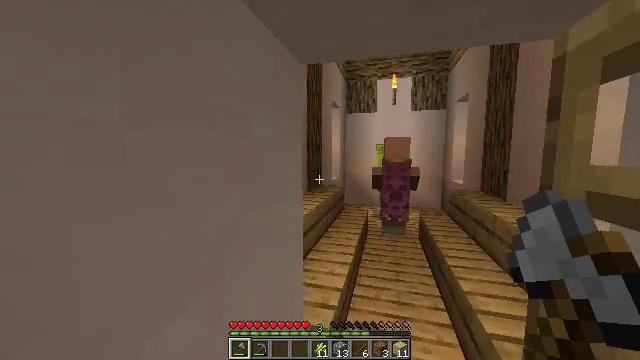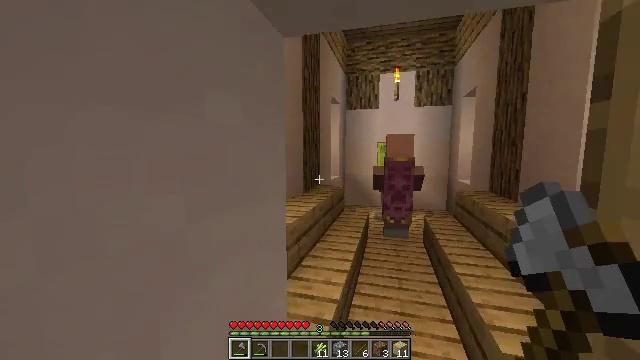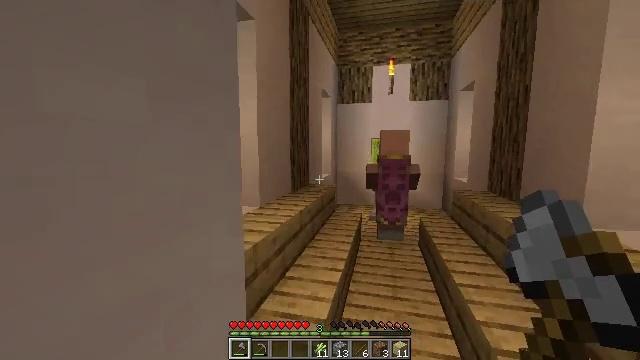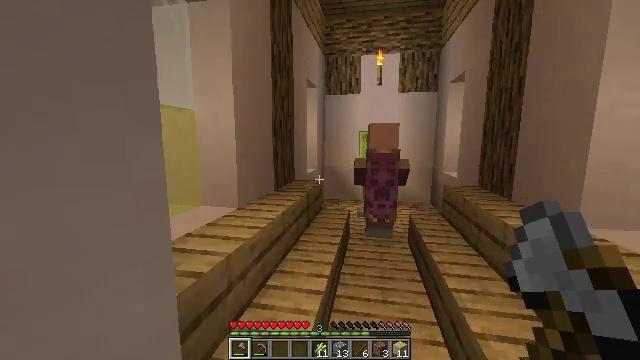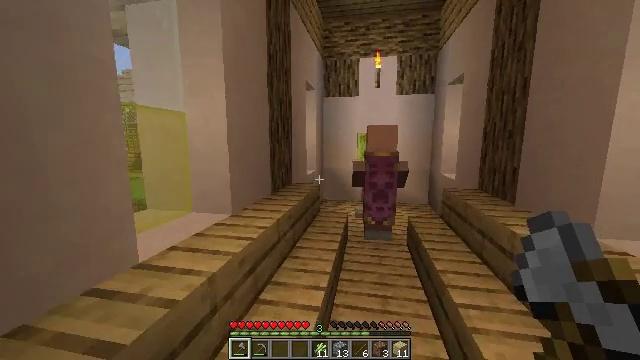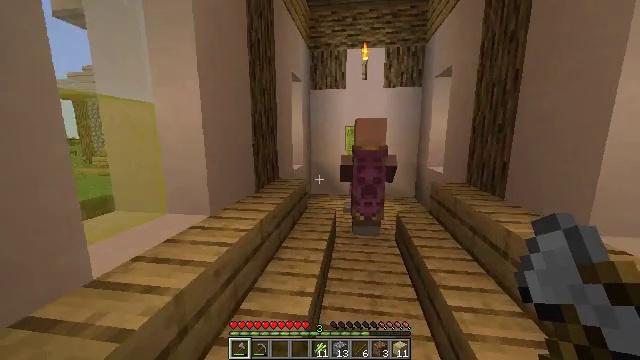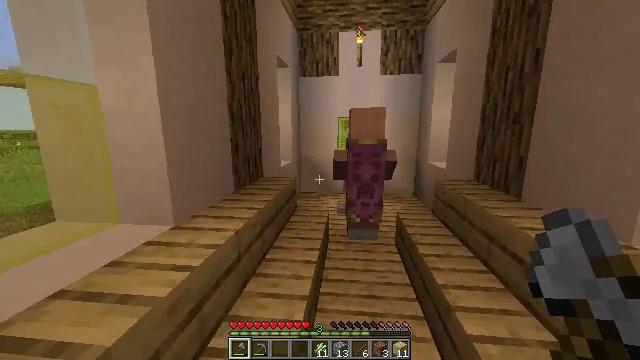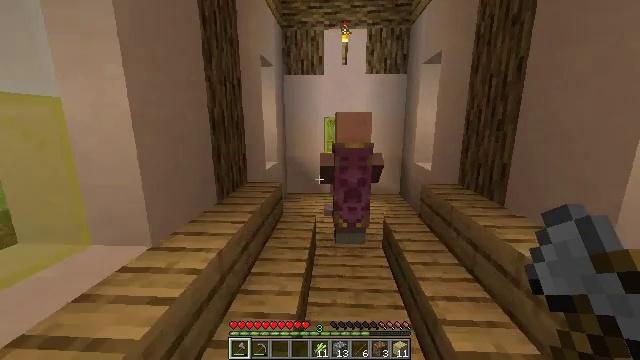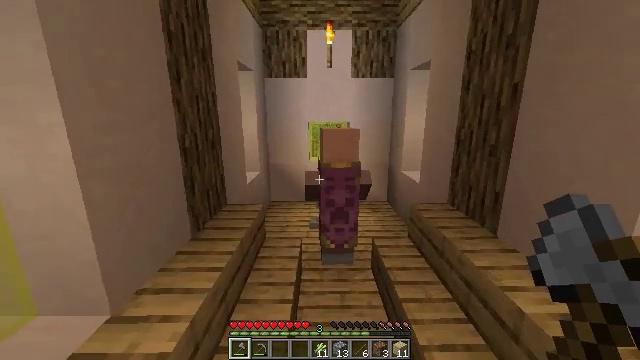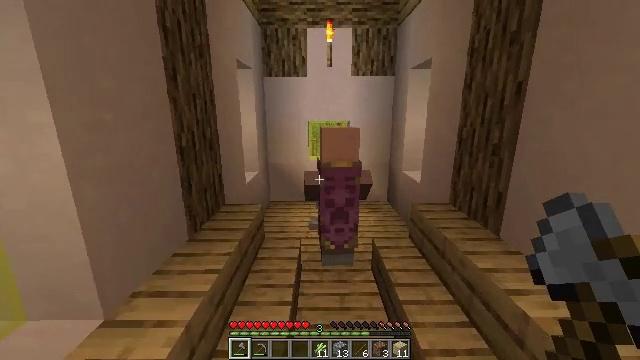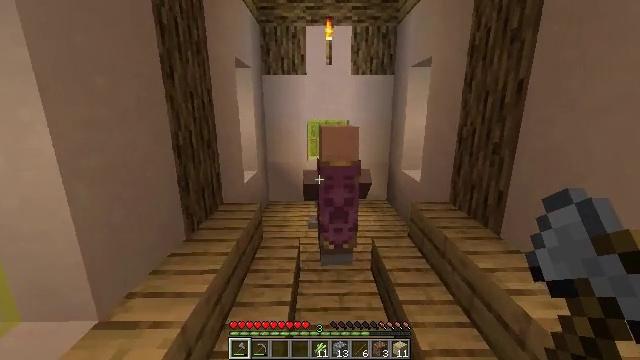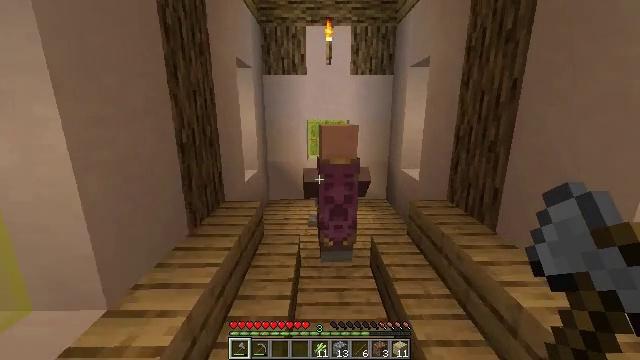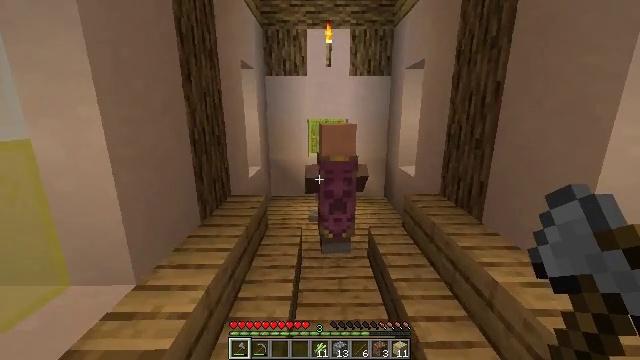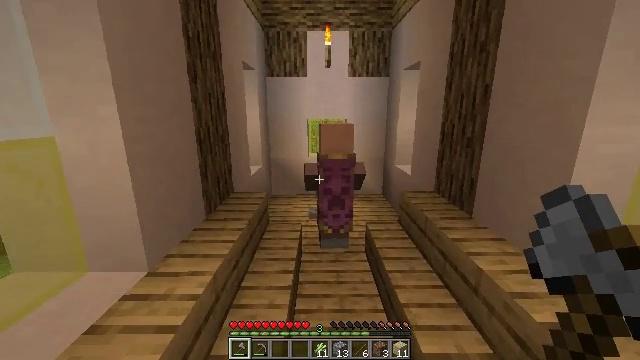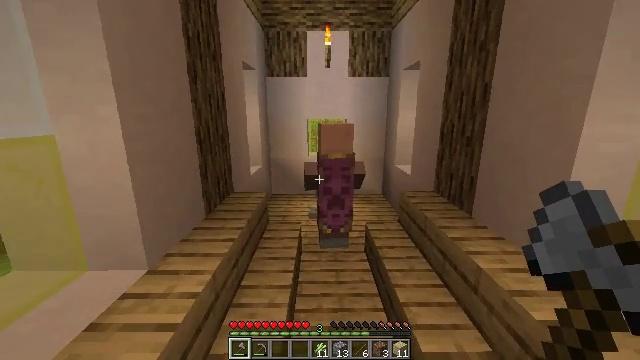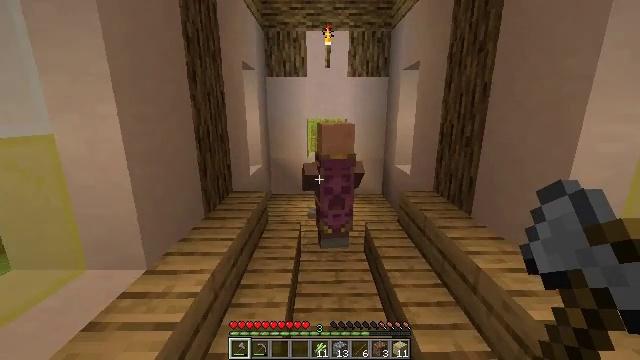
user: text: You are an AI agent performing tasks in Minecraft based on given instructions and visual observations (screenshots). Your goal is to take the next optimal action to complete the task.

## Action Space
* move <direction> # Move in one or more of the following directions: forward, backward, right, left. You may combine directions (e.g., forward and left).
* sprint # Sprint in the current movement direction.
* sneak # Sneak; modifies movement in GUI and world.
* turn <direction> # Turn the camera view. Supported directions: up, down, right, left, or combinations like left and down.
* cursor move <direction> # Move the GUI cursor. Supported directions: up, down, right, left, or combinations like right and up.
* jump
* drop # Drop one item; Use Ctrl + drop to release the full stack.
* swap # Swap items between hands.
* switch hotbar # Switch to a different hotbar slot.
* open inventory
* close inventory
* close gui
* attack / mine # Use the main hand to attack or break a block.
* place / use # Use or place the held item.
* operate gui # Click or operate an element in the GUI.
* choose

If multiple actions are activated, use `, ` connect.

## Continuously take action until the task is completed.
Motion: motion action
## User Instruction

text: Attack the brewing stand to gather it.
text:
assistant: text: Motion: move forward, sprint
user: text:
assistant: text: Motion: move forward, sprint, turn right
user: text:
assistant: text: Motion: move forward, sprint, turn right and down
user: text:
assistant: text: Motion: move forward, sprint
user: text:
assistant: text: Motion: move forward, sprint, turn right and down
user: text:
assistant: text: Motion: move forward, sprint, turn right and down
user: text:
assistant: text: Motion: move forward, sprint, turn right and down
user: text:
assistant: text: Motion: turn right and down
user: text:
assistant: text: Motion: no_op
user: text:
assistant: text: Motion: move back
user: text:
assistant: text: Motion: move back
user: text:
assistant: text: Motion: move back
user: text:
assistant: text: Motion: move back
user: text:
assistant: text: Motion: move back
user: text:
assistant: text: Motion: move back
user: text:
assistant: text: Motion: move back
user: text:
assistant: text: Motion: move back and move right
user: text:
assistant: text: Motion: move back and move right
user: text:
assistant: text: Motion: move back and move right
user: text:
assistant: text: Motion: move back and move right
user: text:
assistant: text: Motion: move back and move right
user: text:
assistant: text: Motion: move back and move right, turn right
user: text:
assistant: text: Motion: move back and move right, turn right and down
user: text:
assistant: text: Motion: move back, turn right and down
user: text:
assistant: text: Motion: move back
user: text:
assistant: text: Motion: move back
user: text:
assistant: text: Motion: move back, turn left
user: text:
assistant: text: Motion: turn left
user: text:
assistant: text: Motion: turn left
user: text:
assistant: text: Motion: turn left